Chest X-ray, PA view. Patient: 70 years old, sex M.
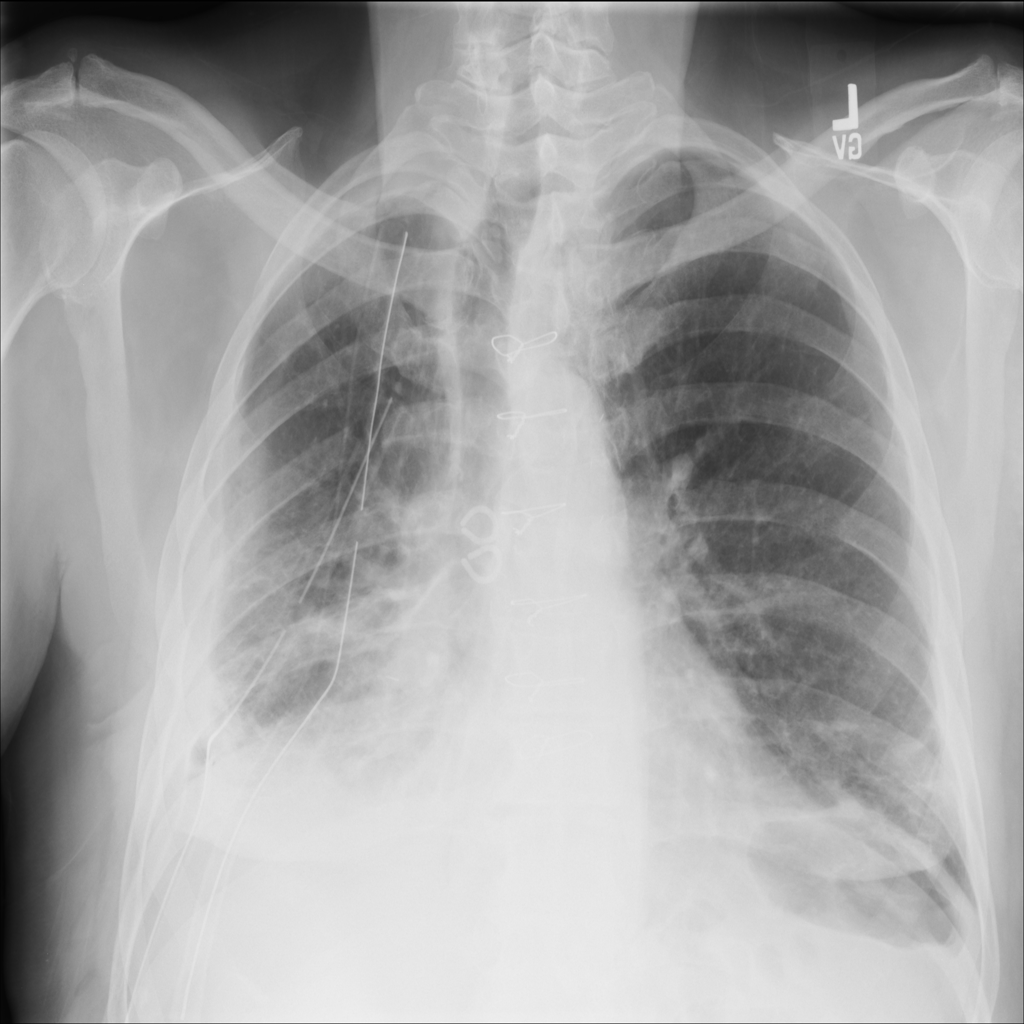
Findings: Pneumothorax